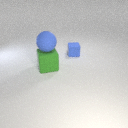
large blue rubber sphere above large green rubber cube